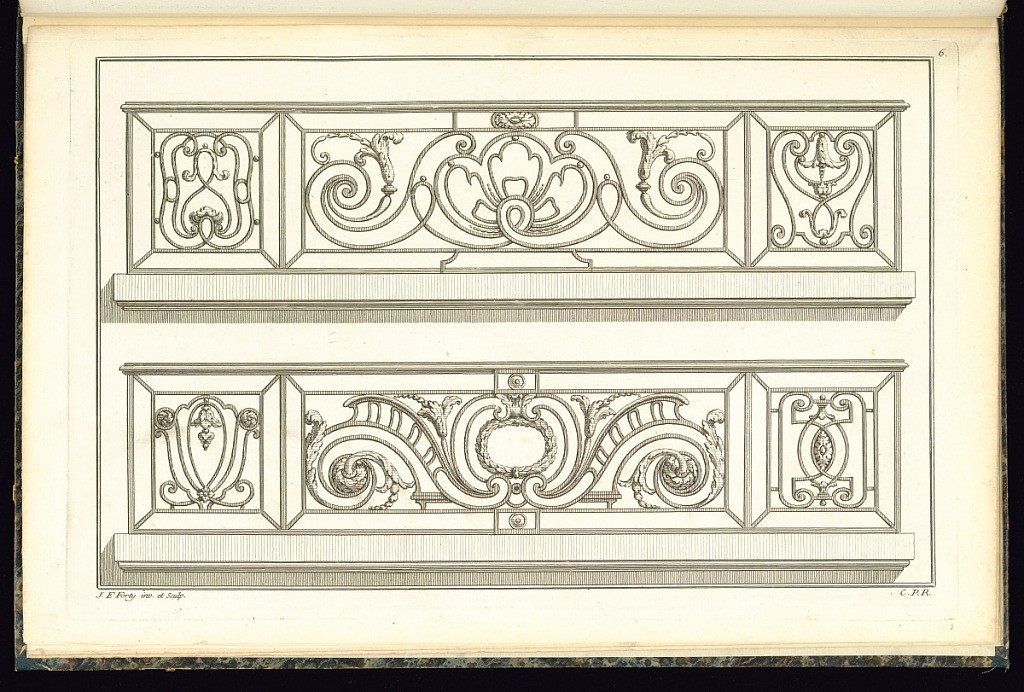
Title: Balcony Balustrade Designs
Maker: Jean François Forty, active 1775 – 1790
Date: late 18th century
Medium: Etching and engraving on laid paper
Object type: Print
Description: Two designs for ornamental ironwork balcony balustrades featuring rosettes, laurel leaf crown, fluting, c-scrolls, s-scrolls, fleurons, scrolling leaves (rinceaux), and foliate scrolls. The plate is numbered and signed.